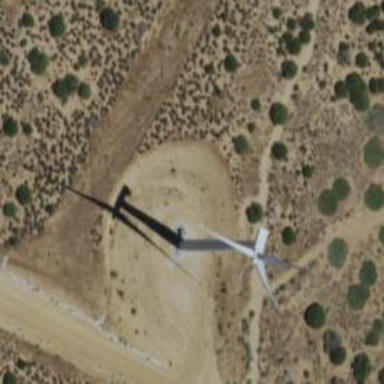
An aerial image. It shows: Wind generator using horizontal axis wind turbines.